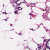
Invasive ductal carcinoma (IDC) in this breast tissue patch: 1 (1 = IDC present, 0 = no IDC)